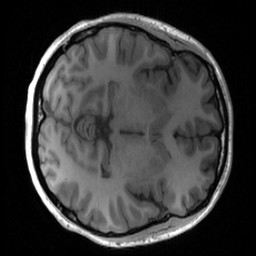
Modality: T1w
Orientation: axial
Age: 25
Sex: female
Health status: healthy